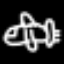
Label: airplane